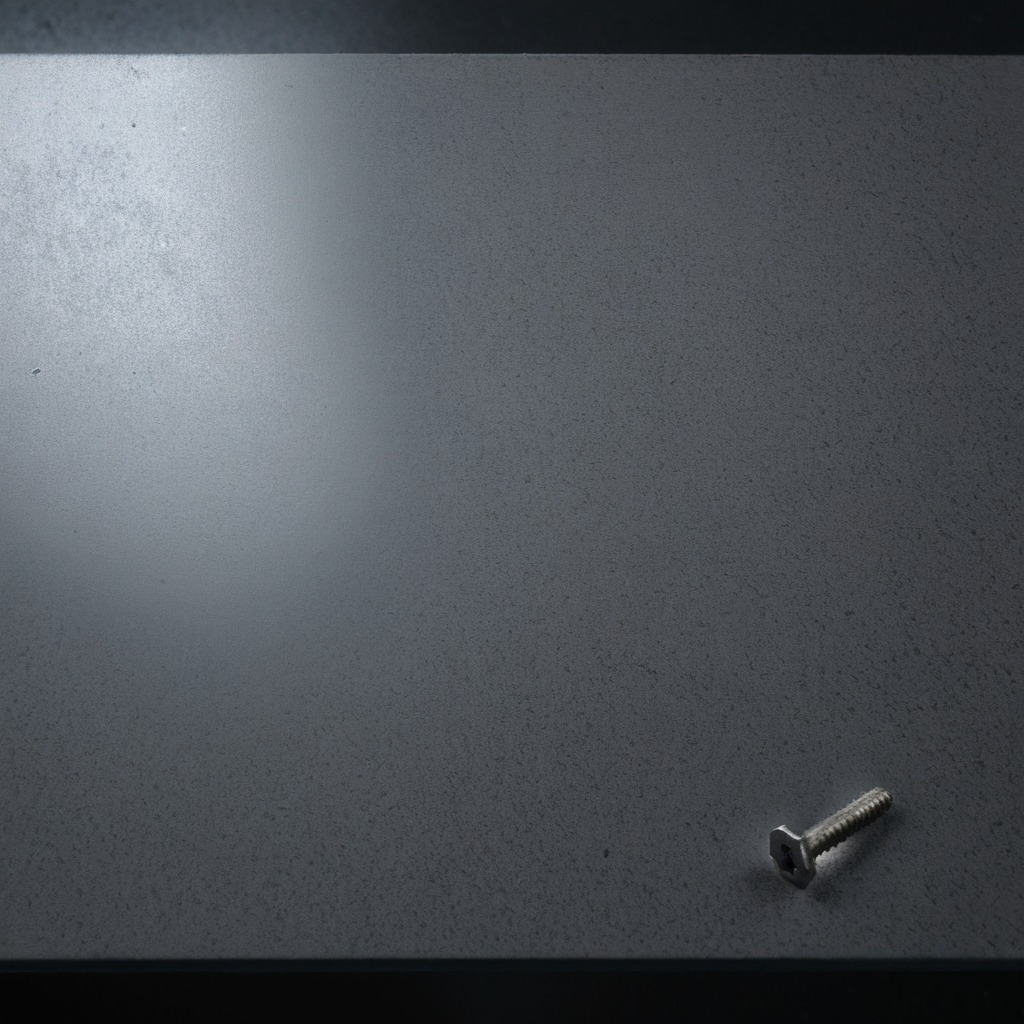
A metal screw is lying on the clean granite table inside a workshop at night.